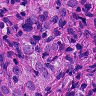
Metastatic tissue present: yes